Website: bh-photo
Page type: customer-info-address
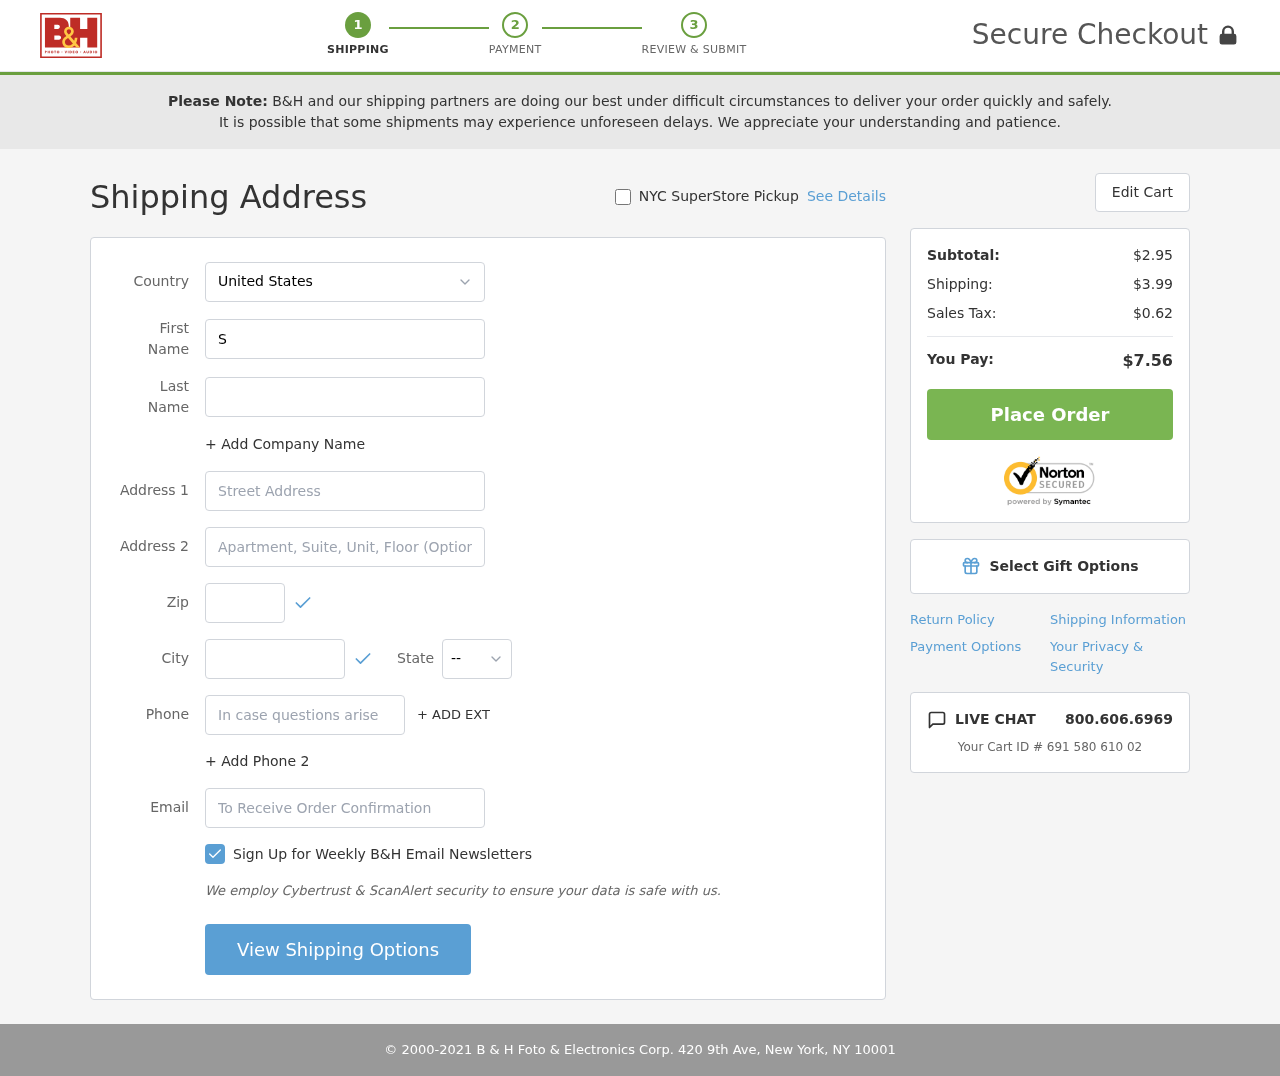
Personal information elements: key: PII_CITY
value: Port Eric
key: PII_COUNTRY
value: United States
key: PII_EMAIL
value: stacy_johnston@hotmail.com
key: PII_FIRSTNAME
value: Stacy
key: PII_LASTNAME
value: Johnston
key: PII_PHONE
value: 7535364743
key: PII_POSTCODE
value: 76464
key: PII_STATE_ABBR
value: NJ
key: PII_STREET
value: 404 Cox Prairie Apt. 972
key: PII_STREET2
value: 20719 Michael Circle Apt. 578
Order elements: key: ORDER_SUBTOTAL
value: $2.95
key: ORDER_SHIPPING_COST
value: $3.99
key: ORDER_TAX
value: $0.62
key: ORDER_TOTAL
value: $7.56
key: ORDER_ID
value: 691 580 610 02